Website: walmart
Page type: payment
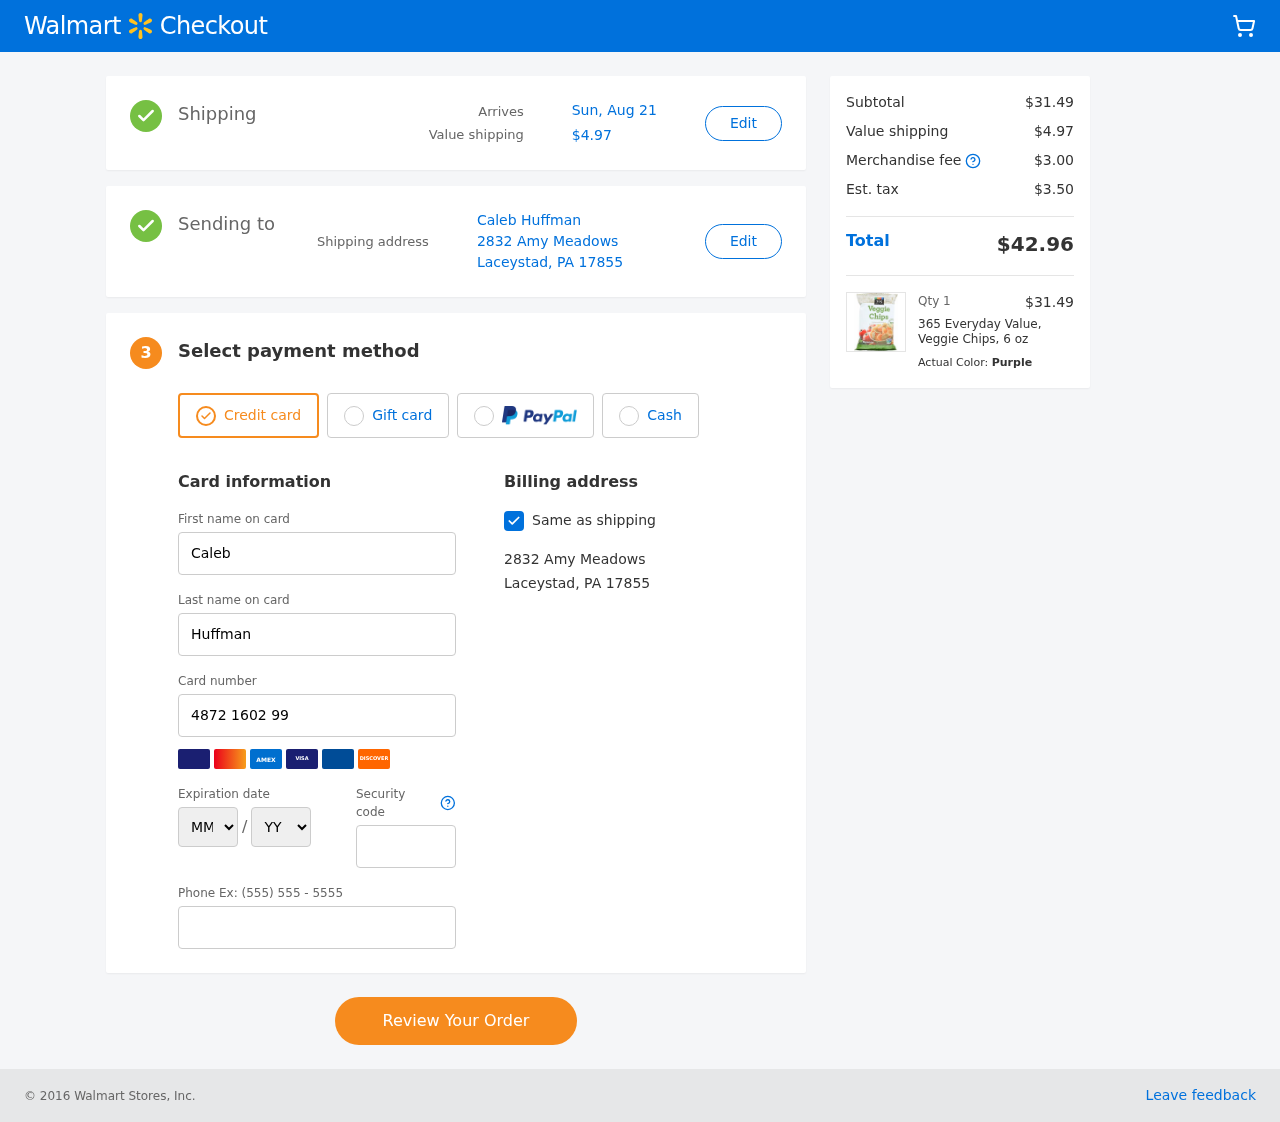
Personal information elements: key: PII_CARD_EXPIRY_MONTH
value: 07
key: PII_CARD_EXPIRY_YEAR
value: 29
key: PII_CITY_STATE_ZIP
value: Laceystad, PA 17855
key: PII_FULLNAME
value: Caleb Huffman
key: PII_STREET
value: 2832 Amy Meadows
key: PII_FIRSTNAME
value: Caleb
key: PII_LASTNAME
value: Huffman
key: PII_CARD_NUMBER
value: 4872 1602 9963 3957
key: PII_CARD_CVV
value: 742
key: PII_PHONE
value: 9096165221
Product elements: key: PRODUCT1_NAME
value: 365 Everyday Value, Veggie Chips, 6 oz
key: PRODUCT1_PRICE
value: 31.49
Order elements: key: ORDER_DELIVERY_DATE
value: Sun, Aug 21
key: ORDER_SHIPPING_COST
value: $4.97
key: ORDER_SUBTOTAL
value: $31.49
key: ORDER_MERCHANDISE_FEE
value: $3.00
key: ORDER_TAX
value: $3.50
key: ORDER_TOTAL
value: $42.96
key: ORDER_NUM_ITEMS
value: Qty 1